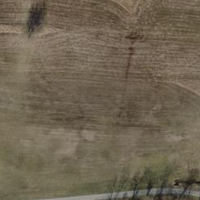
EUNIS habitat code: 24
Species observed at this site:
Medicago lupulina
Corvus corone
Colchicum autumnale
Knautia arvensis
Polyommatus icarus